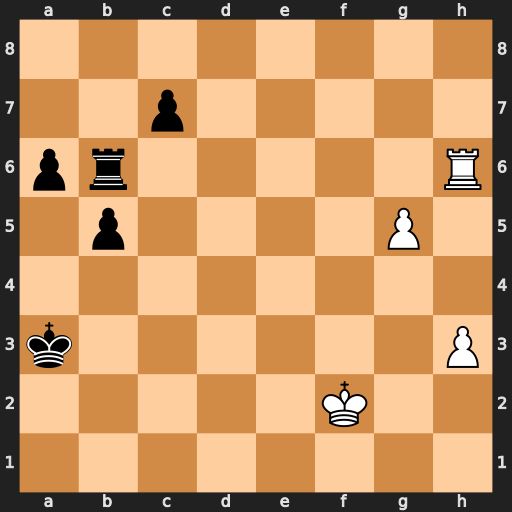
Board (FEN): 8/2p5/pr5R/1p4P1/8/k6P/5K2/8
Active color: w
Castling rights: -
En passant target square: -
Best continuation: Rxb6 cxb6 g6